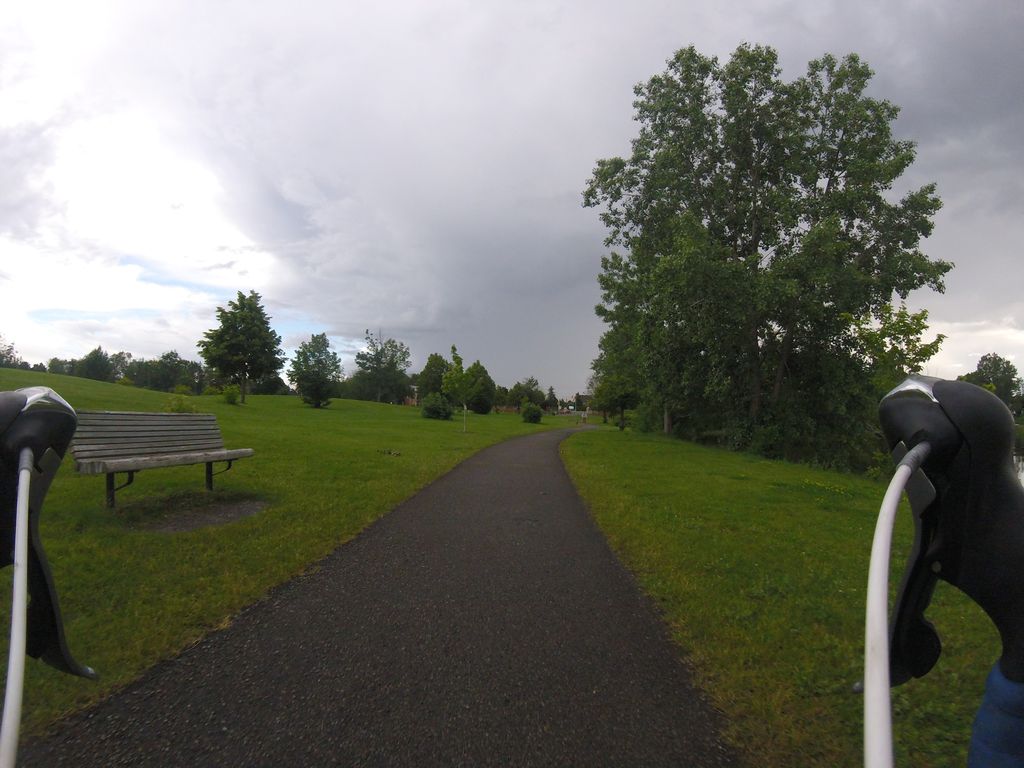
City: ottawa-gatineau